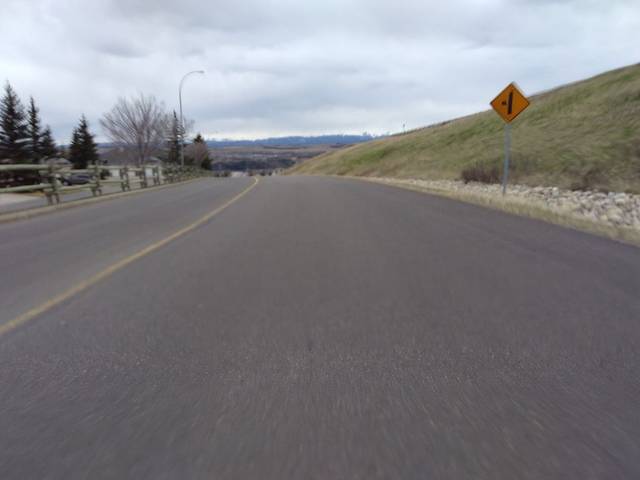
Region: Canada
Coordinates: 51.194, -114.437